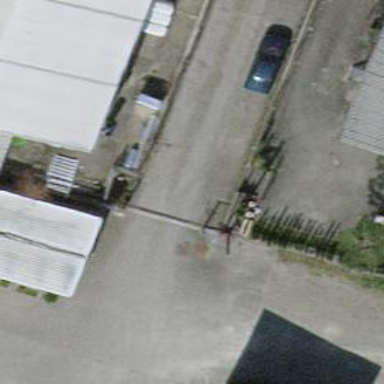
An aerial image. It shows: Gate.